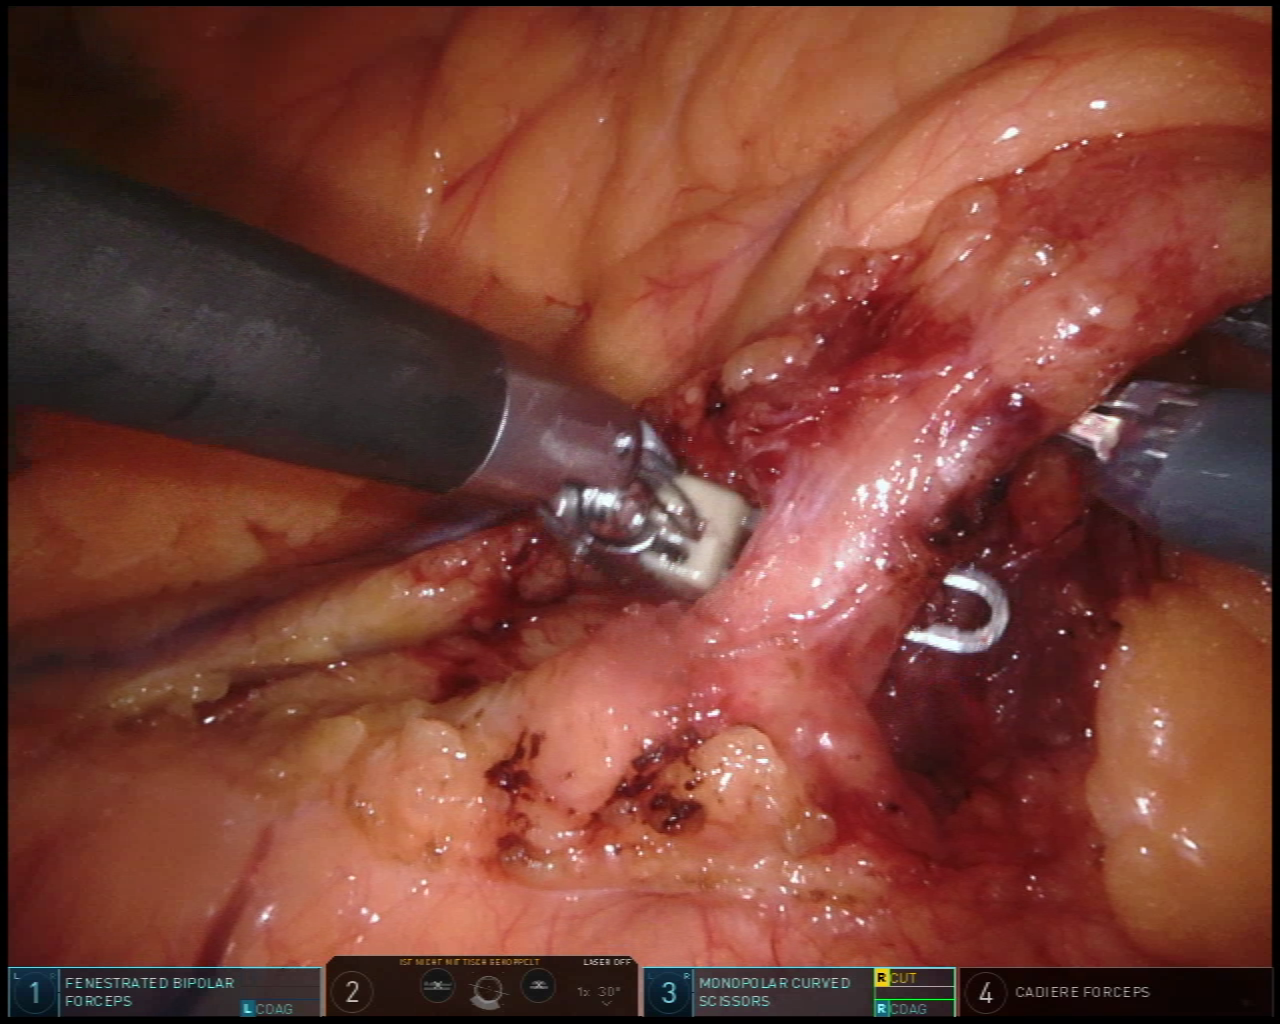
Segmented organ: intestinal_veins
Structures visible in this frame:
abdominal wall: no
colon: no
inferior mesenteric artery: yes
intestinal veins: yes
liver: no
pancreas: no
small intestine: no
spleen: no
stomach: no
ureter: no
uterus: no
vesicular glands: no